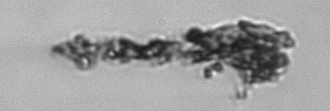
Label: detritus